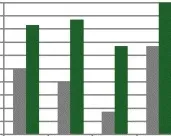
QLQ-C30 Functional scales.
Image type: chart (chart)